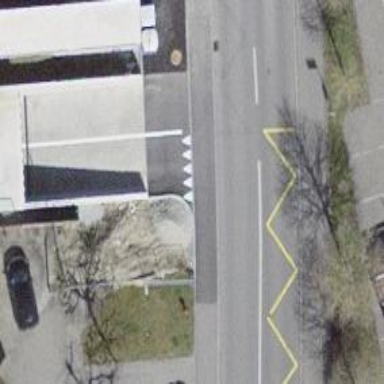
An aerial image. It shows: Road with "give way" sign.